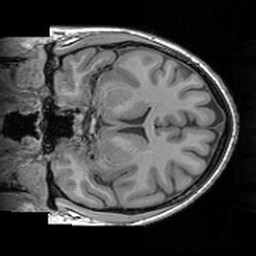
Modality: T1w
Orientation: coronal
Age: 24
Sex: female
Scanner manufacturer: siemens
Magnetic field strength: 3 T
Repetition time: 1.63 s
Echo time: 0.00311 s